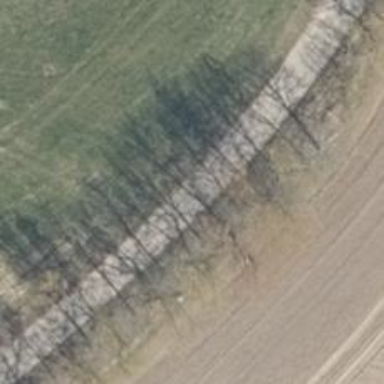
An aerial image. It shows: Concrete track with grade1 tracktype.